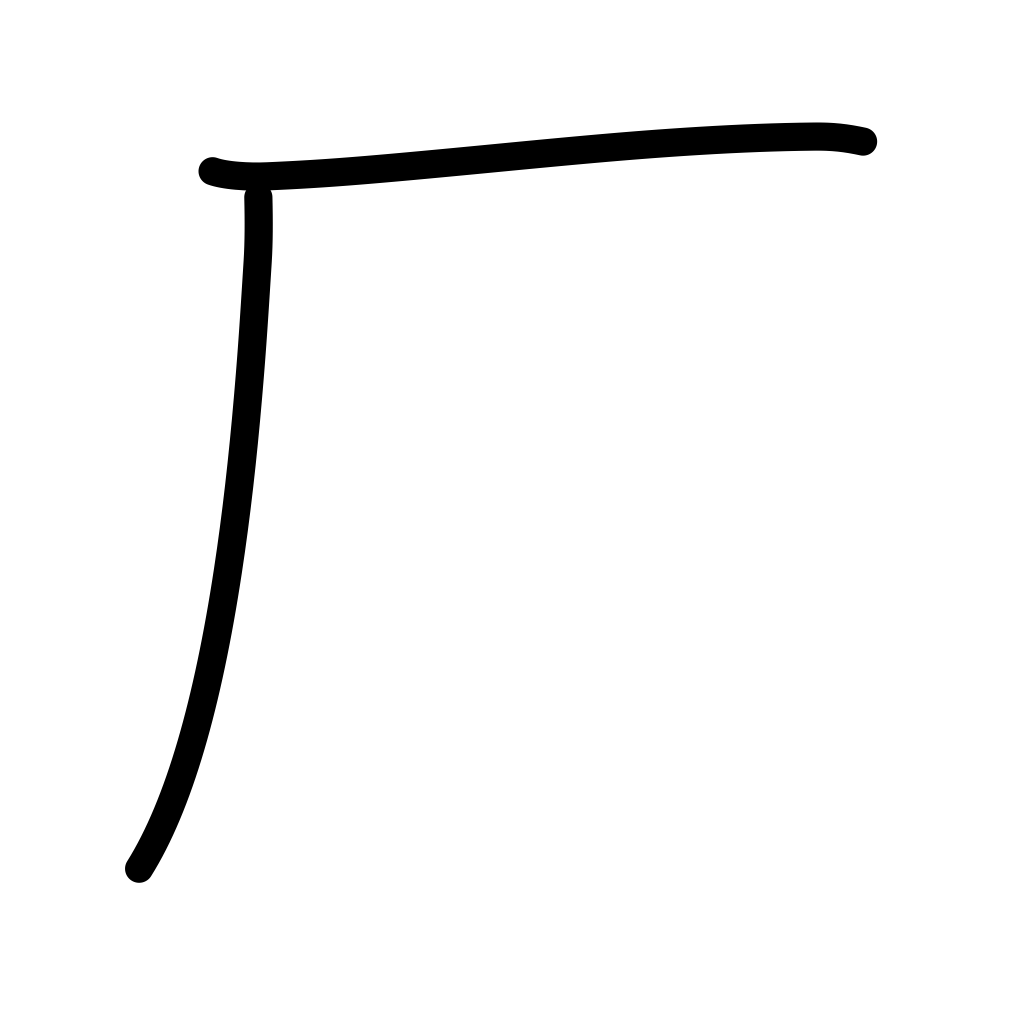
Meaning: wild goose